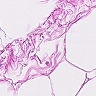
Metastatic tissue present: no